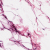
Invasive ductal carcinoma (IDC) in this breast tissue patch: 0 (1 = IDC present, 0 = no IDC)